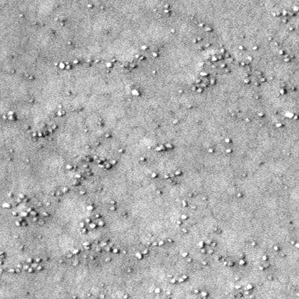
Label: frost